Interaction volume radius: 5 \u00c5
Interaction volume height: 15 \u00c5
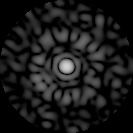
Disorder parameter: 0.8043